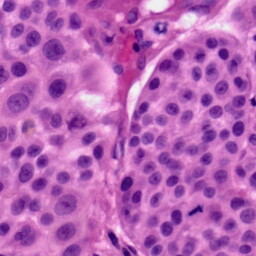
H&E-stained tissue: Skin